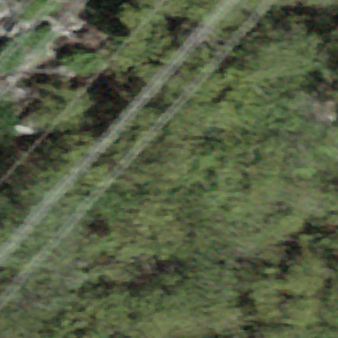
Label: other